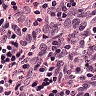
Metastatic tissue present: no